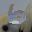
Label: 6